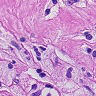
Metastatic tissue present: yes